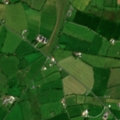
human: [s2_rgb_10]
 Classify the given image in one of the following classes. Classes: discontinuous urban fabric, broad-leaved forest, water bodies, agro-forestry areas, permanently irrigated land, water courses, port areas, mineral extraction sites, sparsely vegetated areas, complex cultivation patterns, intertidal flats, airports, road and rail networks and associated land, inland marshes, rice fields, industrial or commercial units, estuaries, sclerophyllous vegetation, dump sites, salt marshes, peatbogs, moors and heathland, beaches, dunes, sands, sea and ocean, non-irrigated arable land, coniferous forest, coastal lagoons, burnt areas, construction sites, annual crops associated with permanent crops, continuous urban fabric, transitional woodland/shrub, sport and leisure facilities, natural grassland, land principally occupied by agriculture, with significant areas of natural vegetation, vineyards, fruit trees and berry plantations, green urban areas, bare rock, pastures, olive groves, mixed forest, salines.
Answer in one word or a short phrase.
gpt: pastures